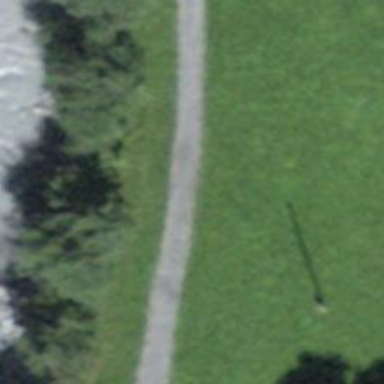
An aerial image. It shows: Path with fine gravel surface.